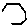
Label: hexagon